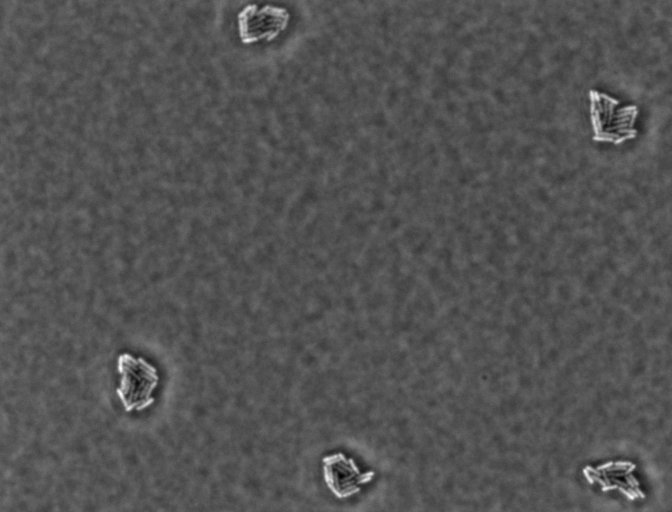
Salmonella enterica Typhimurium